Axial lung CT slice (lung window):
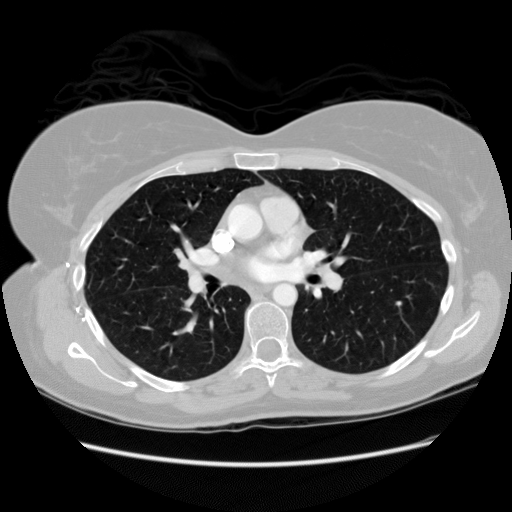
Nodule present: no